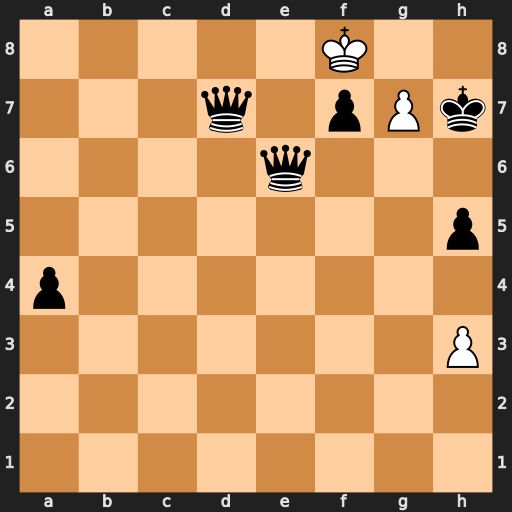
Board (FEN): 5K2/3q1pPk/4q3/7p/p7/7P/8/8
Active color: w
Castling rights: -
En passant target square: -
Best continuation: g8=Q+ Kh6 Qg7#